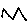
Label: zigzag